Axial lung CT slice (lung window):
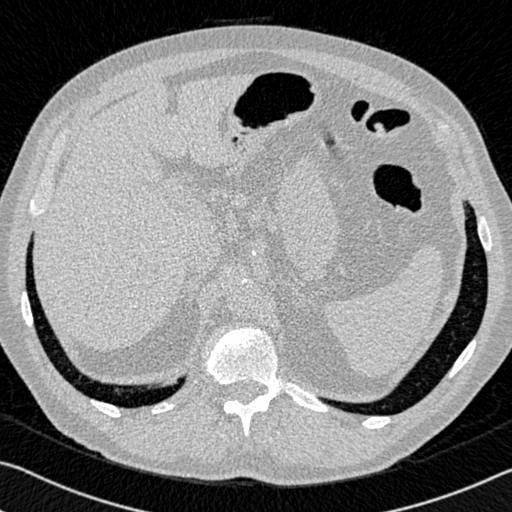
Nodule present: no